Question: While running Selenium automated tests on Chrome, I get following type of error message:
'You're using an unsupported command line flag: ignore-certificate-errors. Stability and security will suffer'

Can someone please suggest how can I remove it using Selenium WebDriver with Java?
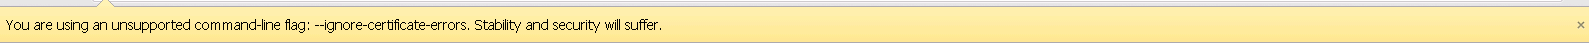
Answer: Set mode "test-type" to ChromeDriver capabilities
Here's my sample code in Java
'''
DesiredCapabilities capabilities = new DesiredCapabilities();
capabilities = DesiredCapabilities.chrome();
ChromeOptions options = new ChromeOptions();
options.addArguments("test-type", "start-maximized",
"no-default-browser-check");
capabilities.setCapability(ChromeOptions.CAPABILITY, options);
'''